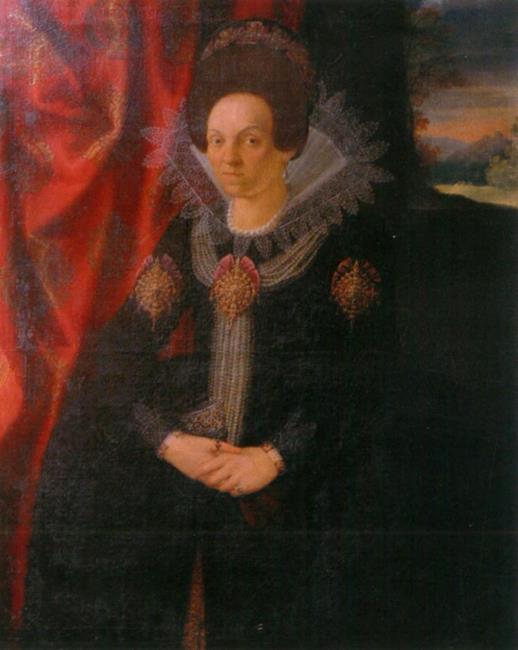
Title: Portrait of Hedwig of Hesse-Kassel (1569-1644)
Artist: Hans Rottenhammer (I)
Earliest date: 1612
Latest date: 1612
Genre: painting
Iconography: Gloves
Keywords: woman's portrait, knee-length portrait, head to the left, body facing left, standing (position), facing front, hands on top of each other, glove/gloves in hand, standing collar, lace, jewelry, pearl necklace, curtain/drapery background, window, background view of landscape